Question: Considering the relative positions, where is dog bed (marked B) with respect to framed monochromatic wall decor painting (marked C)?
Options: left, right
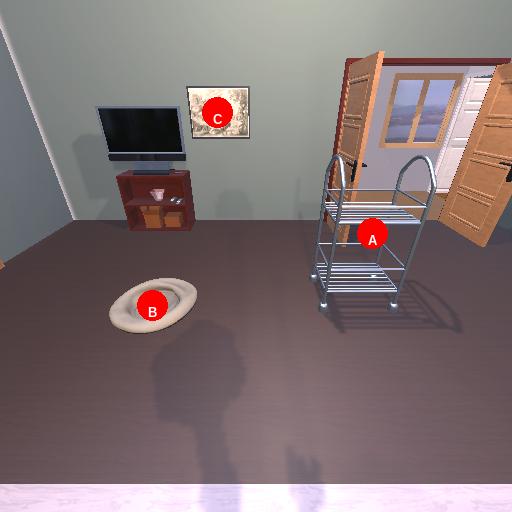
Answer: left